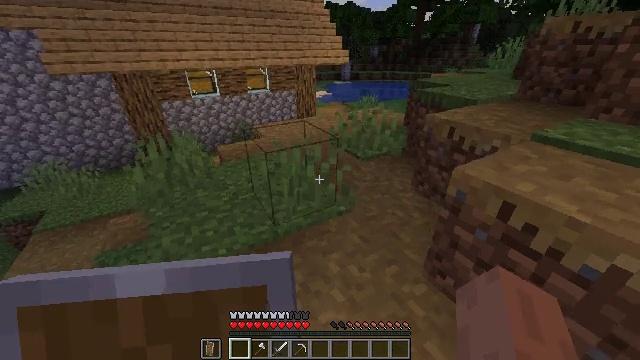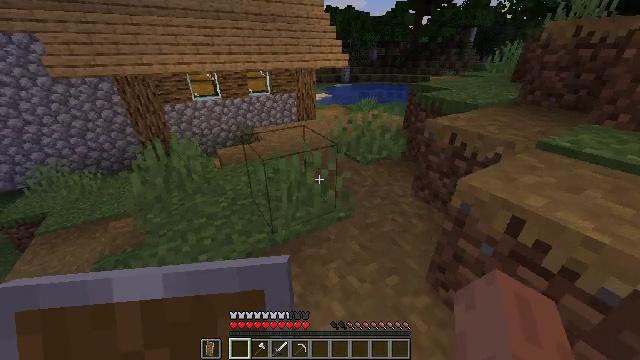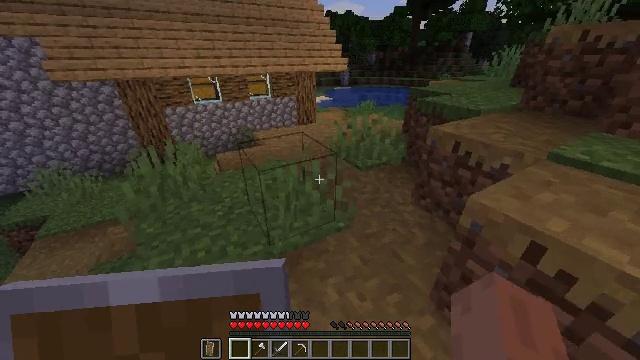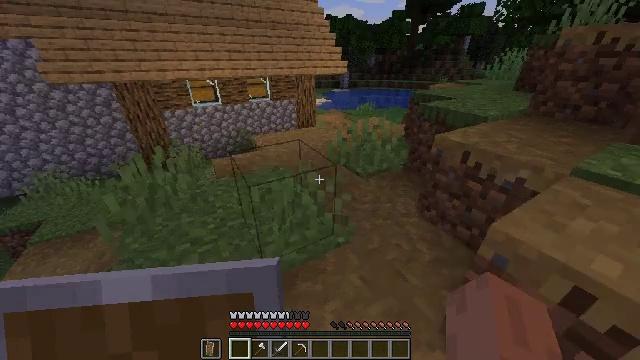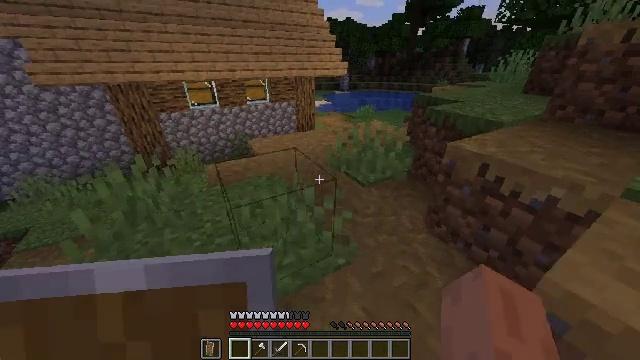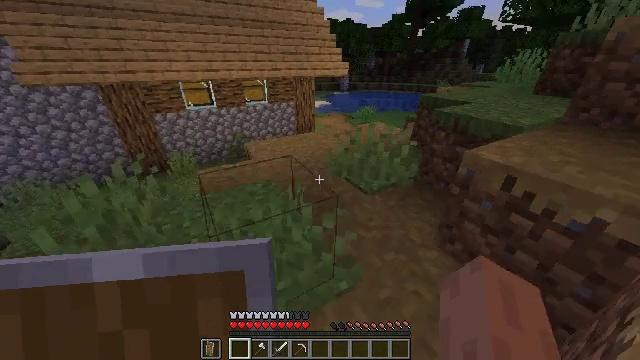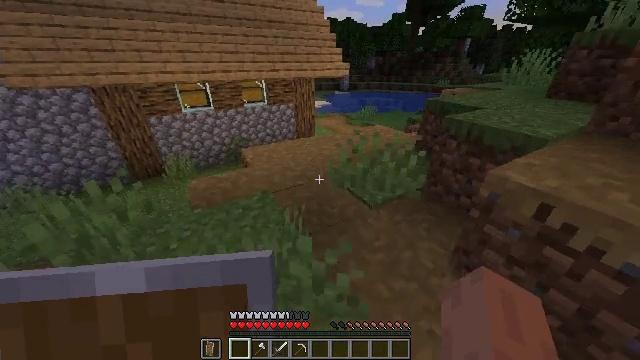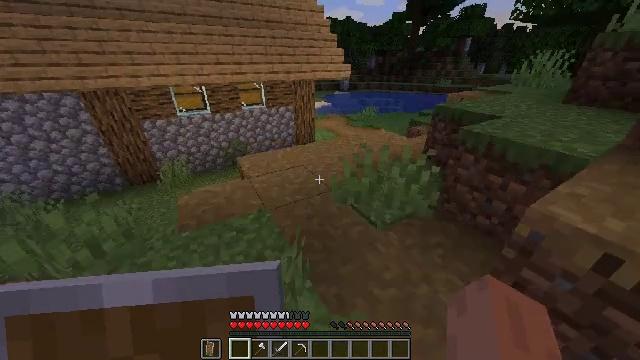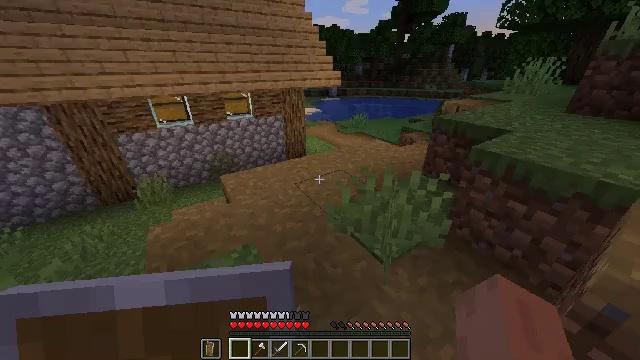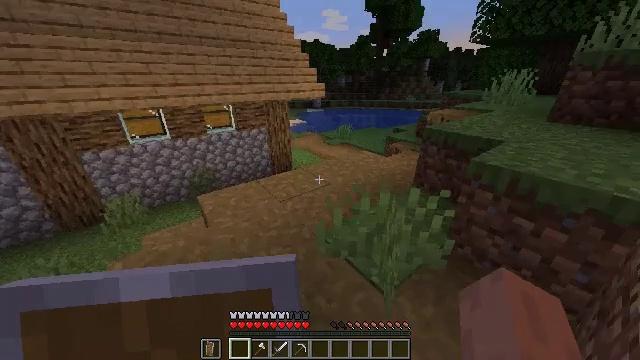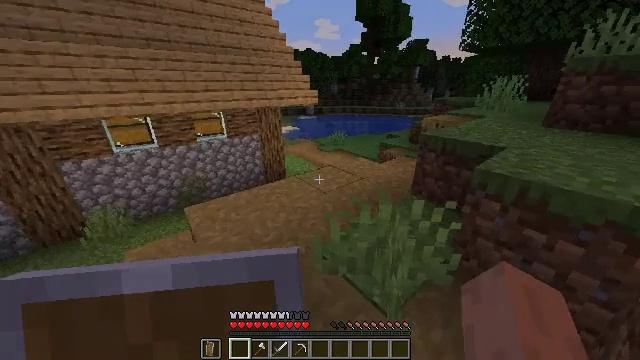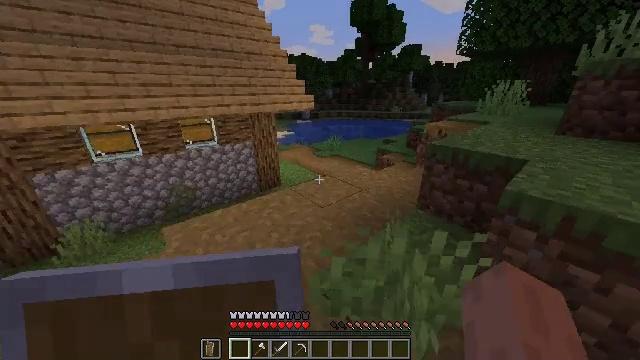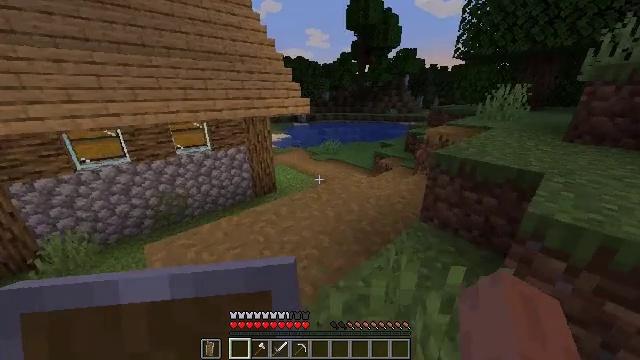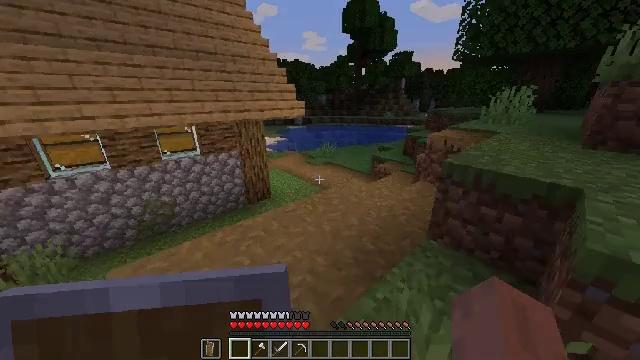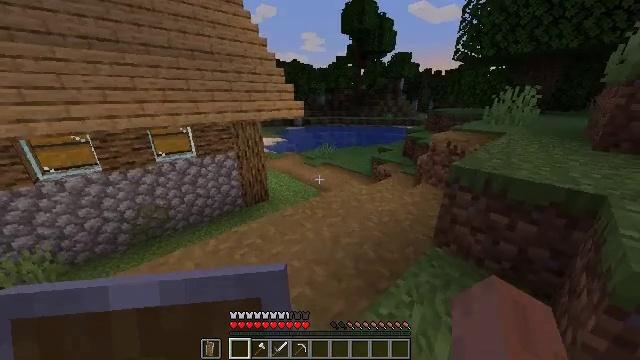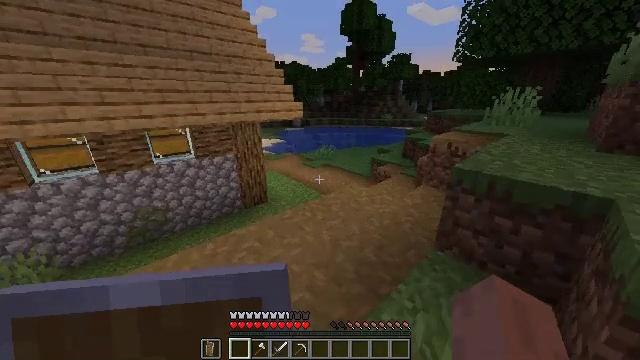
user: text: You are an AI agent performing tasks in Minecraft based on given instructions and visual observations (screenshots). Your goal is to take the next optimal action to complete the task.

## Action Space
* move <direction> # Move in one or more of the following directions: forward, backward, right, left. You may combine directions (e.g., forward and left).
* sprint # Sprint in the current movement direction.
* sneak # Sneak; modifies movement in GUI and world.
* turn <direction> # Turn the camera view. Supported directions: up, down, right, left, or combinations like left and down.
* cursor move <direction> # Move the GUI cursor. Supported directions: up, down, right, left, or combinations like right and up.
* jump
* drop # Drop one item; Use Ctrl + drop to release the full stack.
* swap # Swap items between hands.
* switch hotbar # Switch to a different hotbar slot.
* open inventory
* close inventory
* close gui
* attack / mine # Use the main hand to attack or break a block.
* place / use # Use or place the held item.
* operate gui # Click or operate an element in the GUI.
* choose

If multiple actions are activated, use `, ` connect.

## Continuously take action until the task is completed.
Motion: motion action
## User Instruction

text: craft item air
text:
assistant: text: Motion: move forward
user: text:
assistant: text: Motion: move forward
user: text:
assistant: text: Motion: move forward
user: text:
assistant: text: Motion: move forward
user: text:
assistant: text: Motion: move forward
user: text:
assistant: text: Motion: move forward
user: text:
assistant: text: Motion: move forward
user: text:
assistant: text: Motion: move forward, turn right and up
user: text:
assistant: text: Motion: move forward, turn right and up
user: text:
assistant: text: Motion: move forward, turn right and up
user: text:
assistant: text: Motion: move forward, turn right and up
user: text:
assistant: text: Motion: move forward
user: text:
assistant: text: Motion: move forward
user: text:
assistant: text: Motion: no_op
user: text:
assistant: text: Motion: no_op
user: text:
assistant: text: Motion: no_op
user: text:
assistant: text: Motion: turn right
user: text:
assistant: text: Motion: turn right
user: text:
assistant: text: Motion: turn right
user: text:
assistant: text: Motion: turn right and up
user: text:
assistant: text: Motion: no_op
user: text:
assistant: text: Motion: no_op
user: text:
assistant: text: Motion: no_op
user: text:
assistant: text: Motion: turn left and down
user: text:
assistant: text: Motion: turn right and down
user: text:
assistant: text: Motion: turn right
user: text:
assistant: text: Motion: turn right
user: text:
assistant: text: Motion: move right, turn right
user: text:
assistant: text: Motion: move forward and move right, turn right
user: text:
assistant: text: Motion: move forward and move right